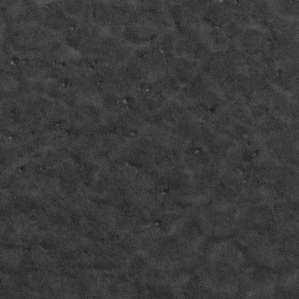
Label: frost